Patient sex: M
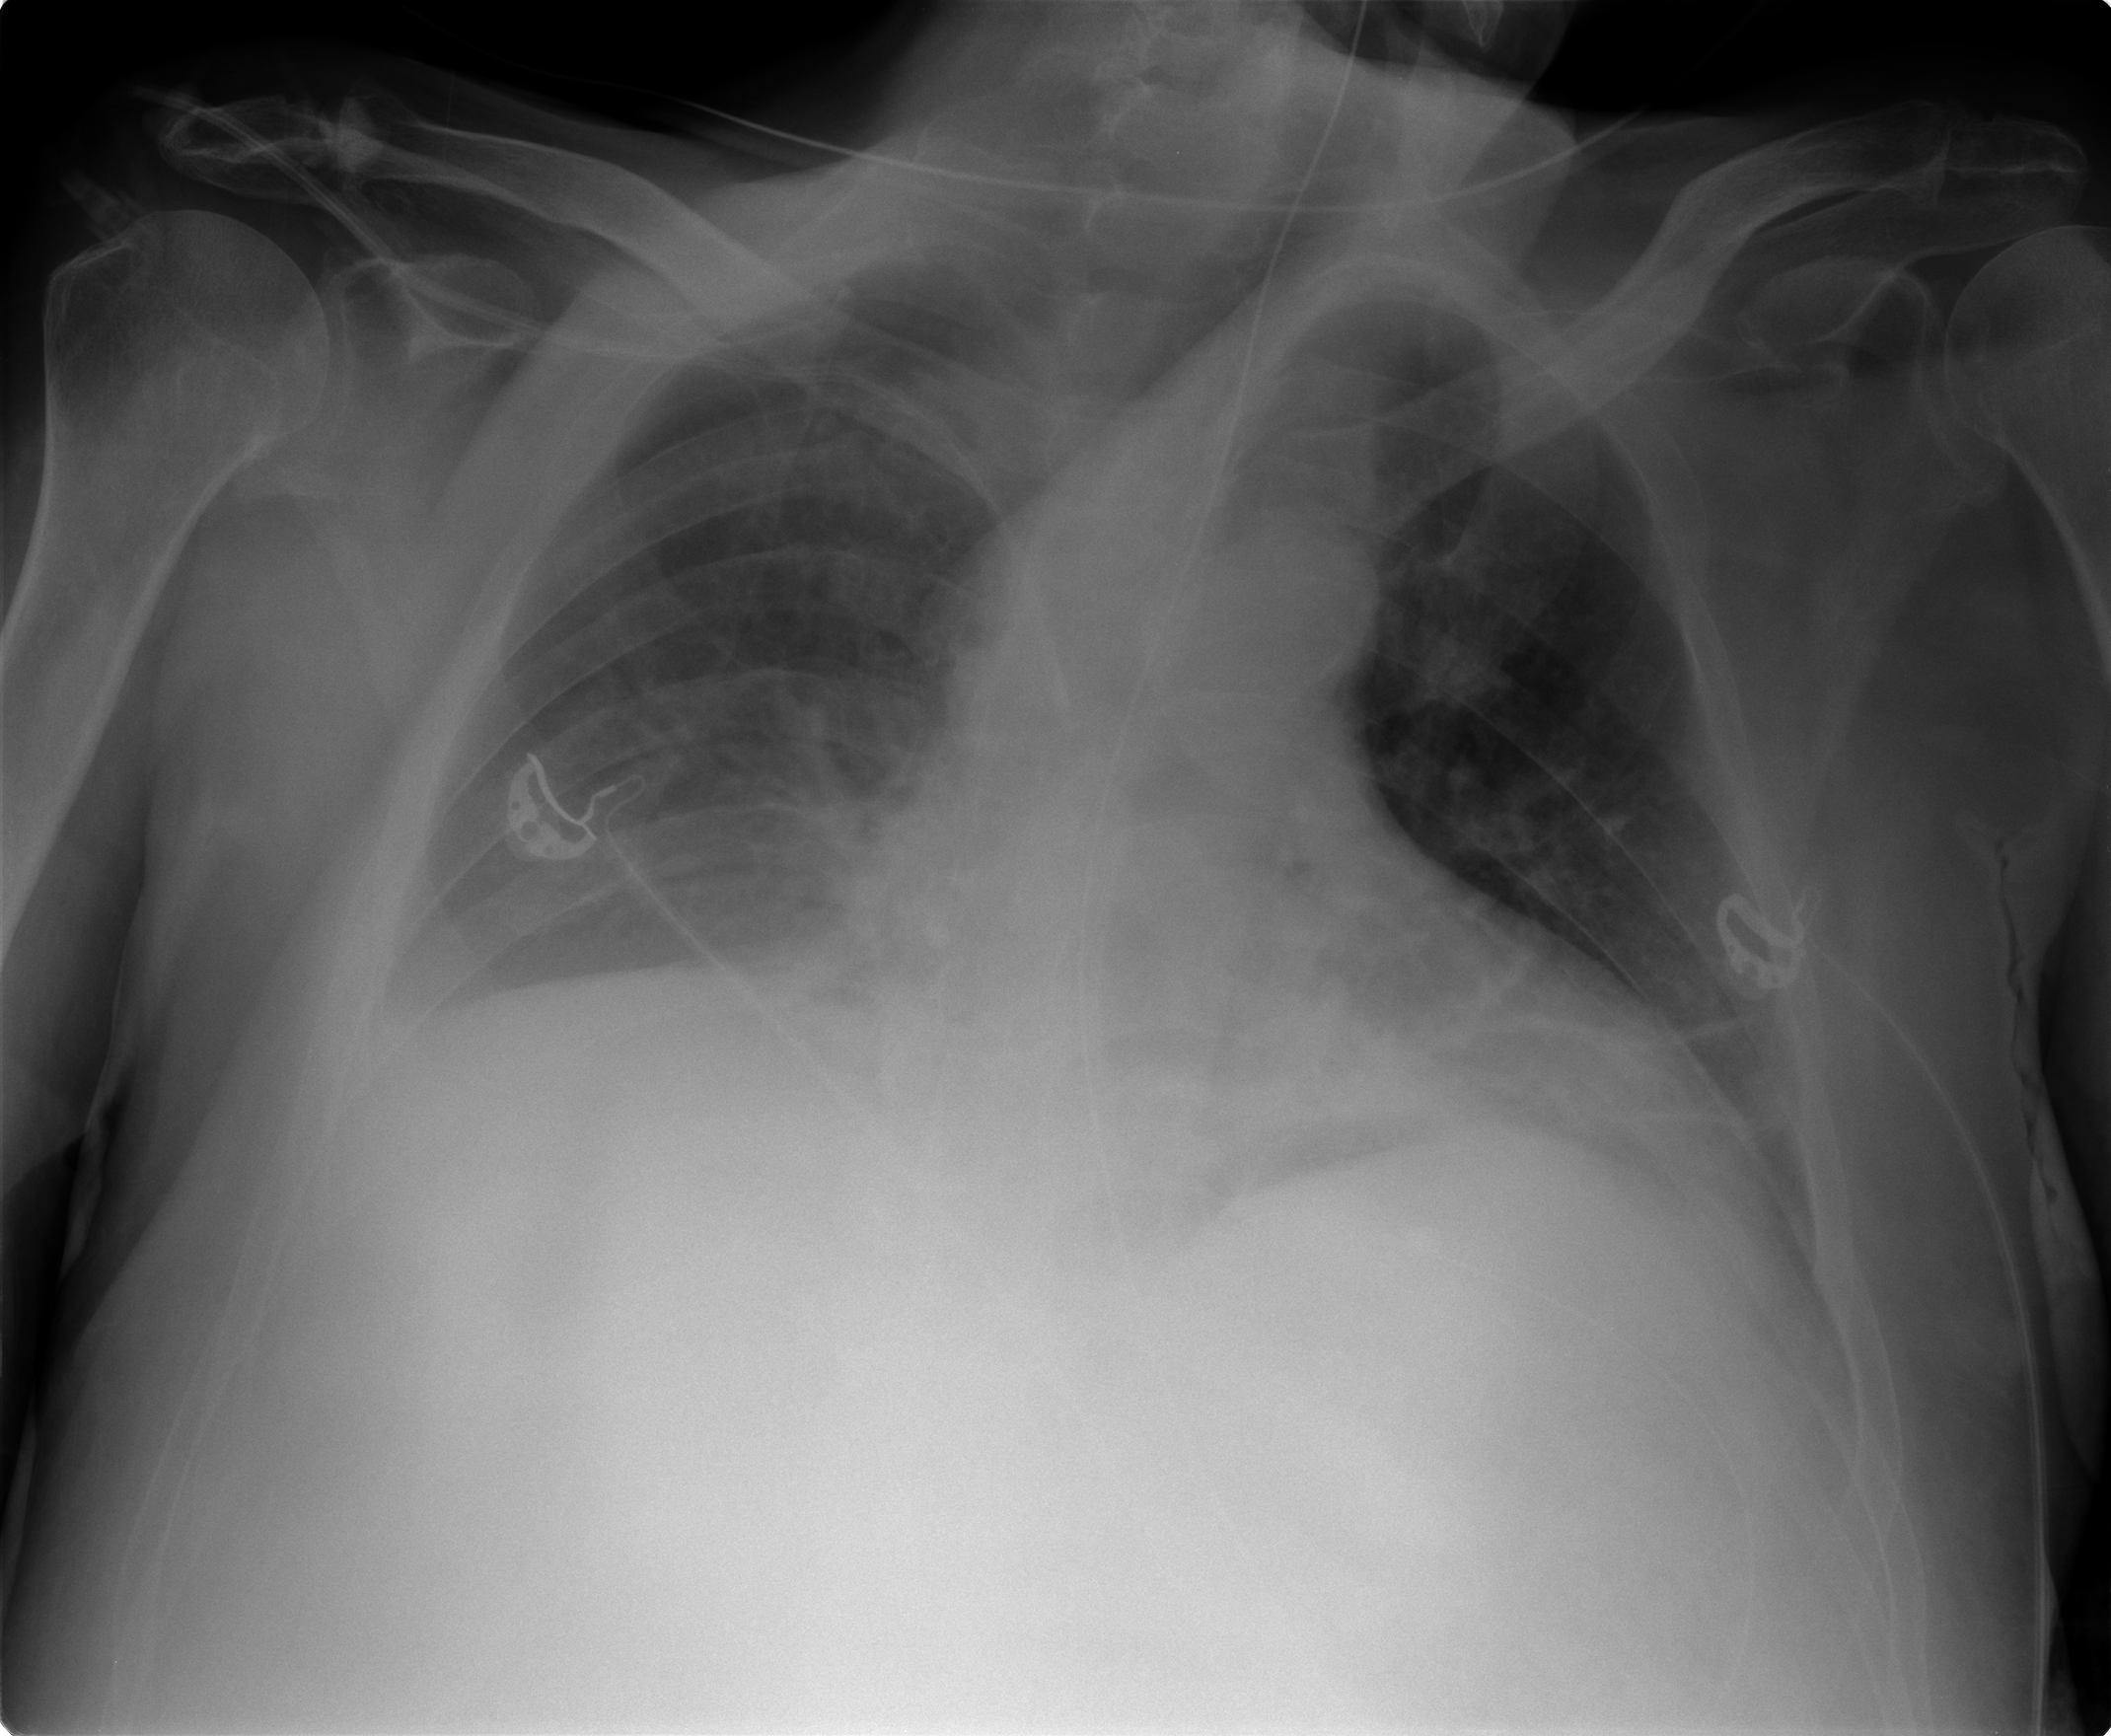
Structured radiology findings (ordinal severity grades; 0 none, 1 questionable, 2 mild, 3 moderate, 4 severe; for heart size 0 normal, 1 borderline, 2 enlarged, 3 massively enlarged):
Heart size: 1
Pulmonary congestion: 2
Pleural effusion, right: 2
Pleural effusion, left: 0
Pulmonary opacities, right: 0
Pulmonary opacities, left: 1
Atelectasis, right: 2
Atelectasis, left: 2